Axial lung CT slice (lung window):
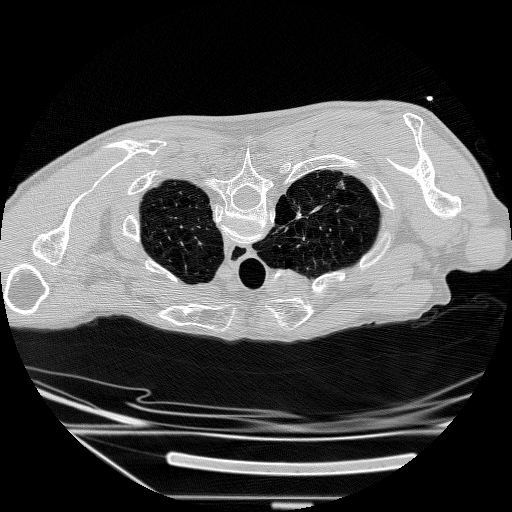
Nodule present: no